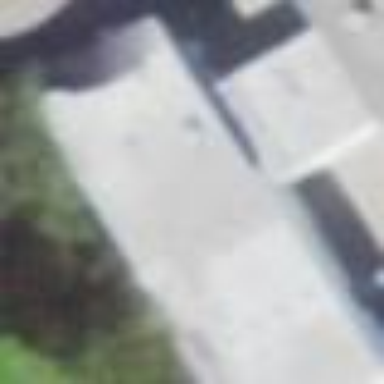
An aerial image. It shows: Building housing car shop.